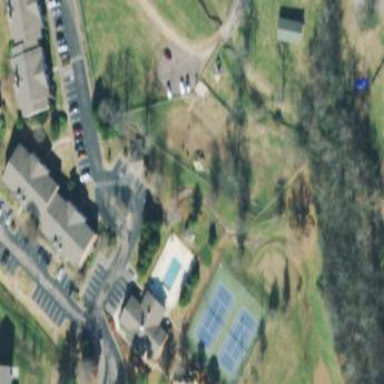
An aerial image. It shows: Dog park for leisure land.